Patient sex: M
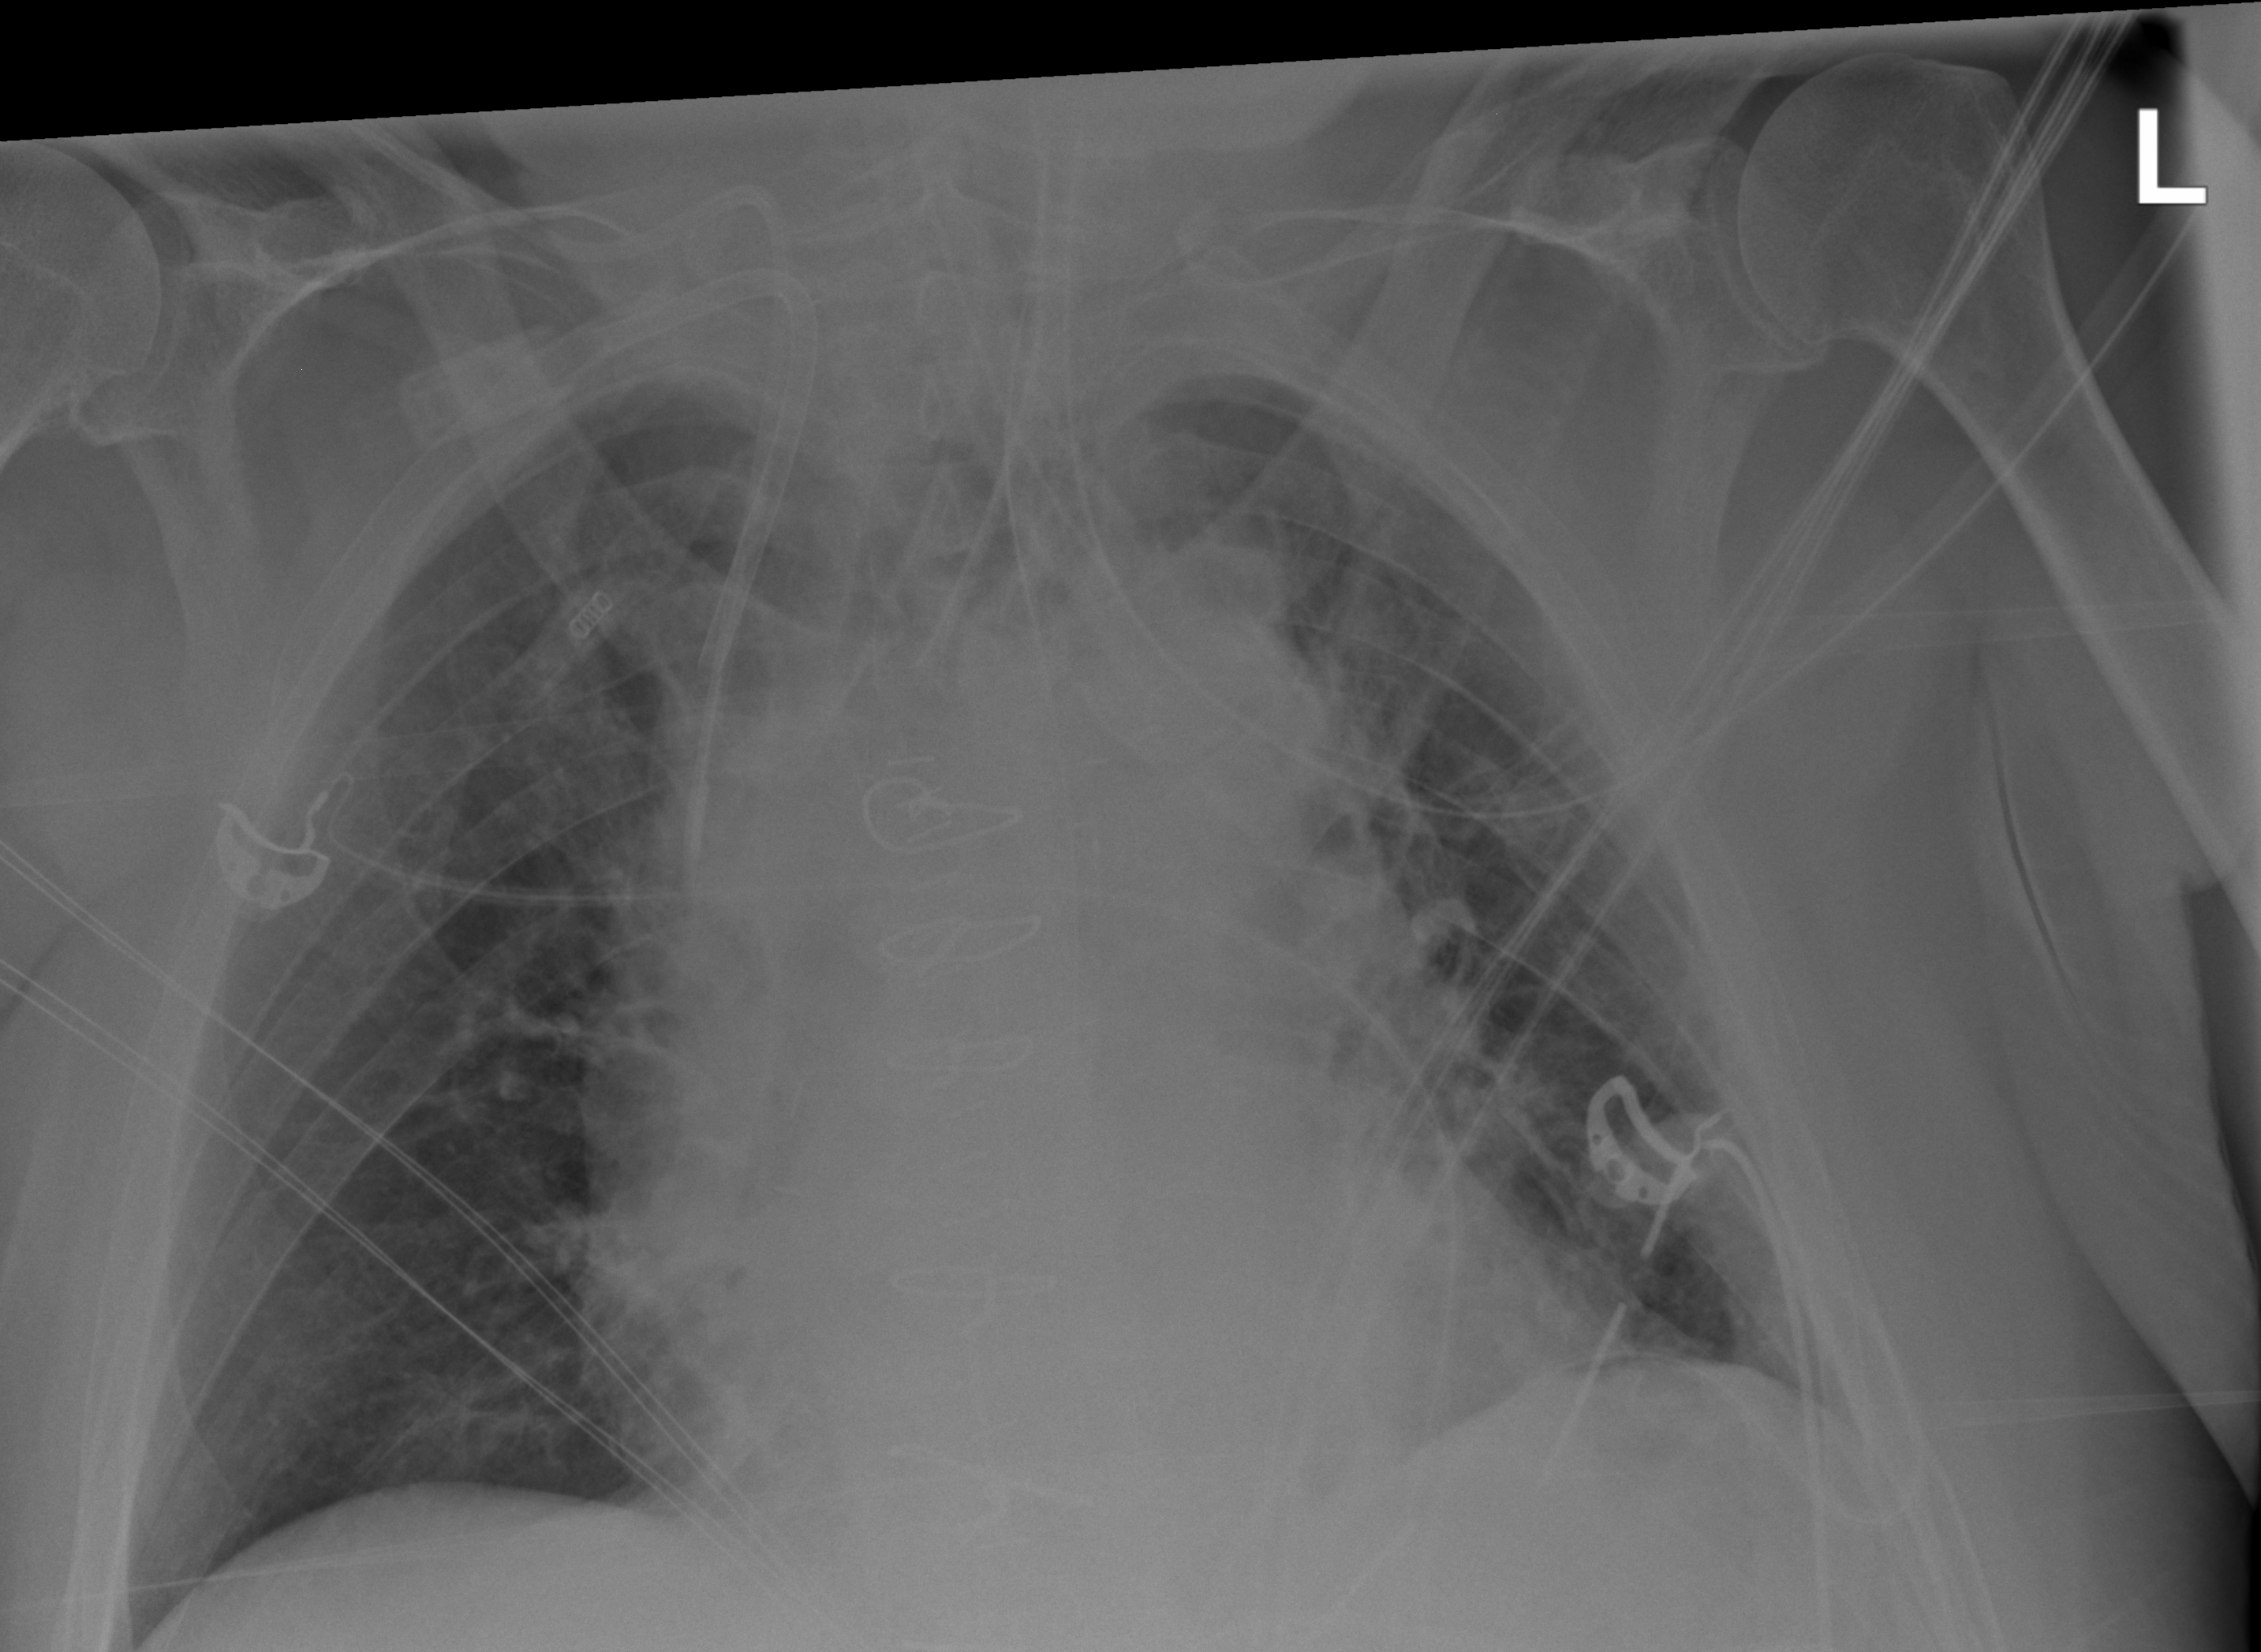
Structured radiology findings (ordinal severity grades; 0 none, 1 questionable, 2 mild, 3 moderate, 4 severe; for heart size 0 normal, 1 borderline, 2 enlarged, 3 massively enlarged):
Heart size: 2
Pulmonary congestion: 1
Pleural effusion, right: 0
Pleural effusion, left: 0
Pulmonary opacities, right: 0
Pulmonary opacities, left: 0
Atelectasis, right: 1
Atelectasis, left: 2